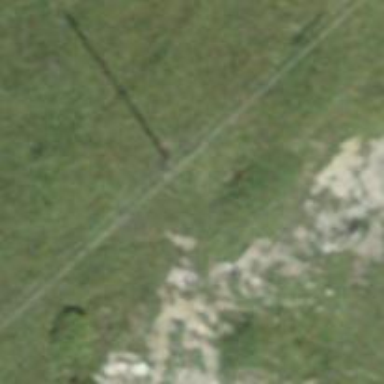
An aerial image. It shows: Power pole.